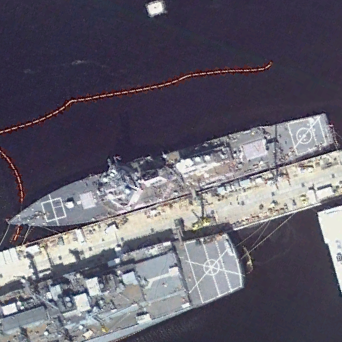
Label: destroyer